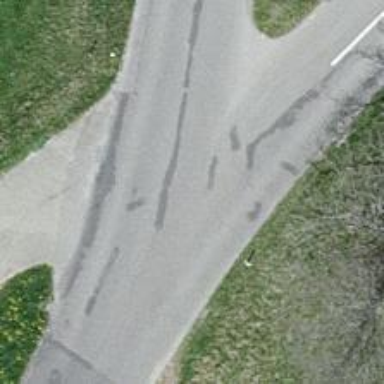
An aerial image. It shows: Tertiary road.